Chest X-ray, AP view. Patient: 50 years old, sex M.
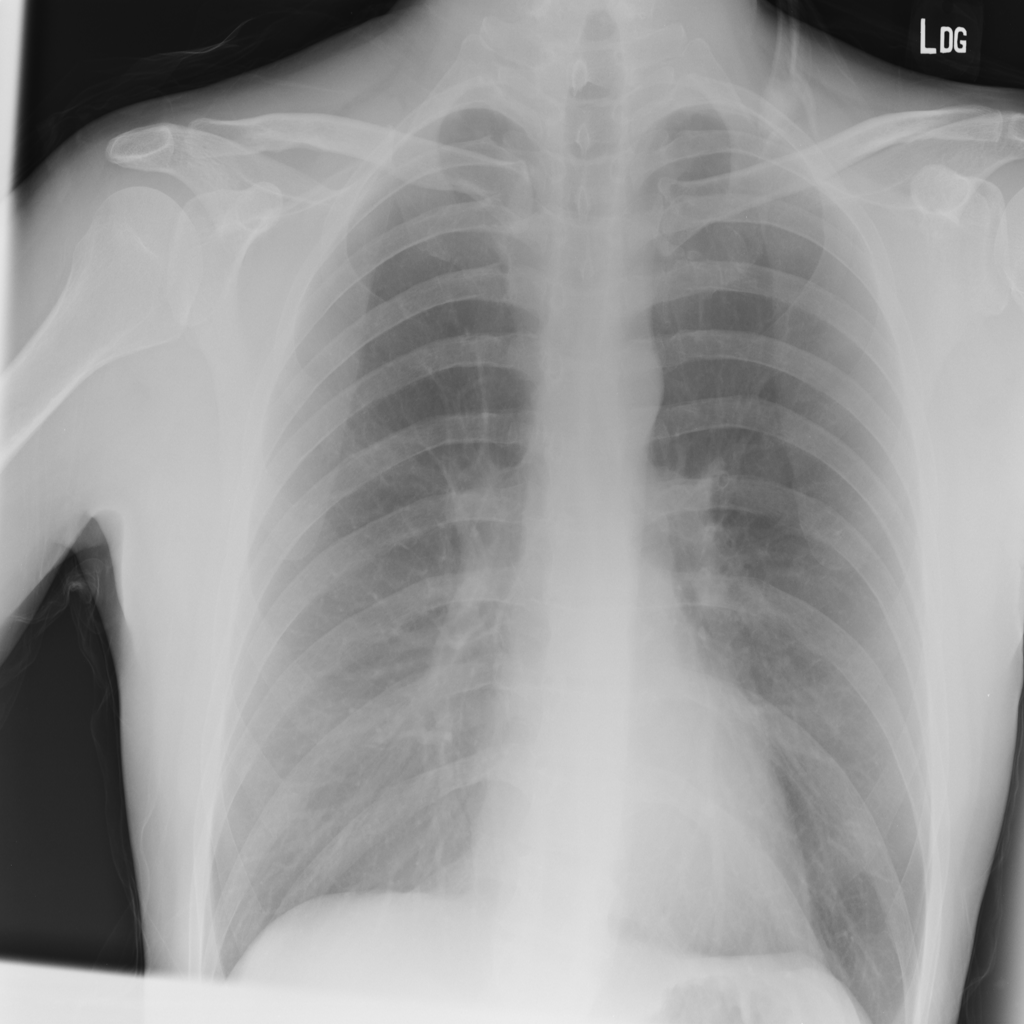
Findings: No Finding